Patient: sex F, age 54
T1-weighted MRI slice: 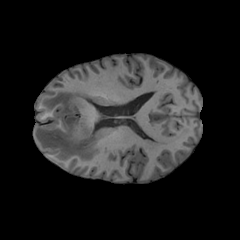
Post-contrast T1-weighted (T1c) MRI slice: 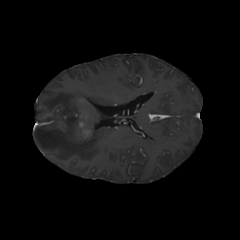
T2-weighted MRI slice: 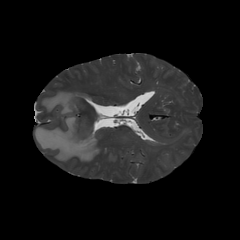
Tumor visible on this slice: yes
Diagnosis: Glioblastoma, IDH-wildtype
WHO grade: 4